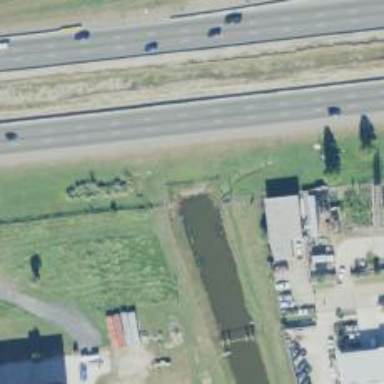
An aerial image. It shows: Canal.